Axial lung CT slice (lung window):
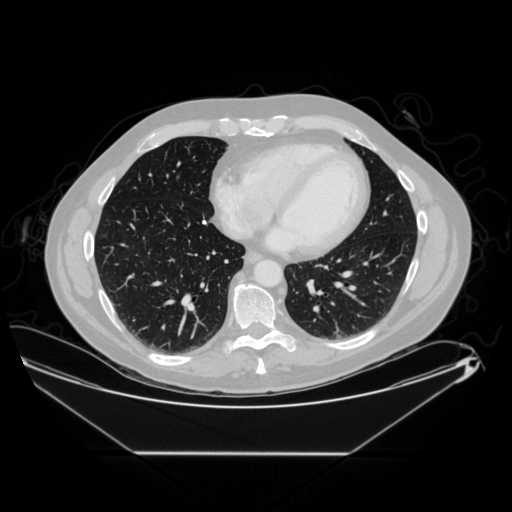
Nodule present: yes
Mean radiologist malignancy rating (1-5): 1